Field crop: tomato
Growth stage: 1
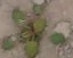
Species: solanum